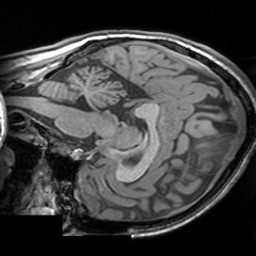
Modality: T1w
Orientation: sagittal
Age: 24
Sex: female
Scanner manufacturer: siemens
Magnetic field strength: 3 T
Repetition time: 1.63 s
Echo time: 0.00311 s